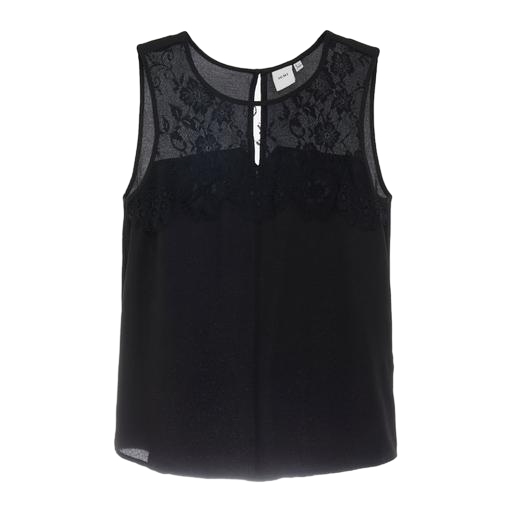
black lace-accented top, black dentelle lace-detail camisole, black lace tank top, white background